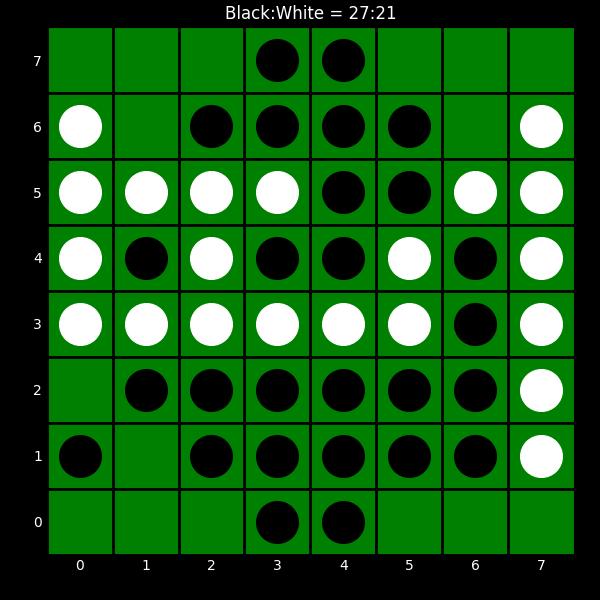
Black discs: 27
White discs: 21